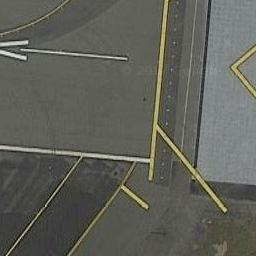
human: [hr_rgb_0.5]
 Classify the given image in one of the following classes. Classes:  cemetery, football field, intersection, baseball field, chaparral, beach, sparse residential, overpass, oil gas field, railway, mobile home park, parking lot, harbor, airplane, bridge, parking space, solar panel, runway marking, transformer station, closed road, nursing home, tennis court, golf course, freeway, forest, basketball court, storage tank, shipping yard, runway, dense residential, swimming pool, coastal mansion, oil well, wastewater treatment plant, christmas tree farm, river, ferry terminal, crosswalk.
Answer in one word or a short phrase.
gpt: runway marking